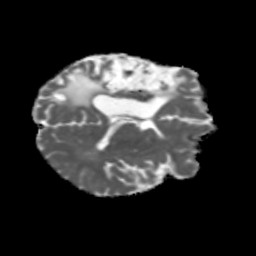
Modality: MD
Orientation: axial
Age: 46
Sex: male
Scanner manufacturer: siemens
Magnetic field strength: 3 T
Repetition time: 5.47 s
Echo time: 0.0854 s